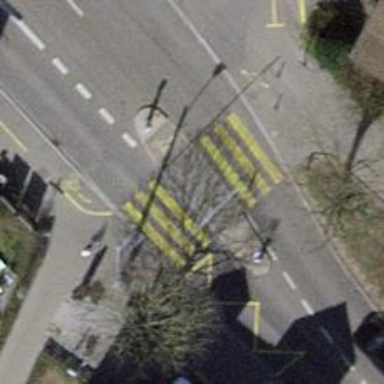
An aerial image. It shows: Uncontrolled zebra crossing with pedestrian island.